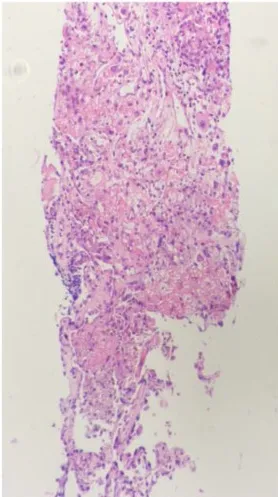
Lung biopsy 20x light microscope image. (A, B) respectively shows 20x light microscope images of two lung biopsy tissues.
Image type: pathology (h&e)